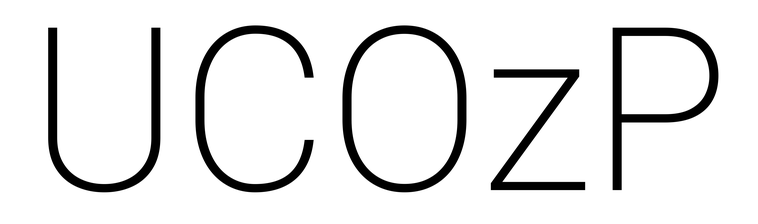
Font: Roboto_ExtraLight